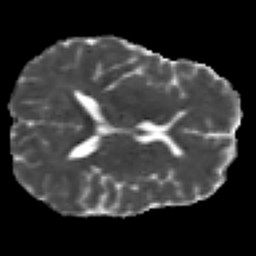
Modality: MD
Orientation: axial
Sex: male
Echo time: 0.114 s